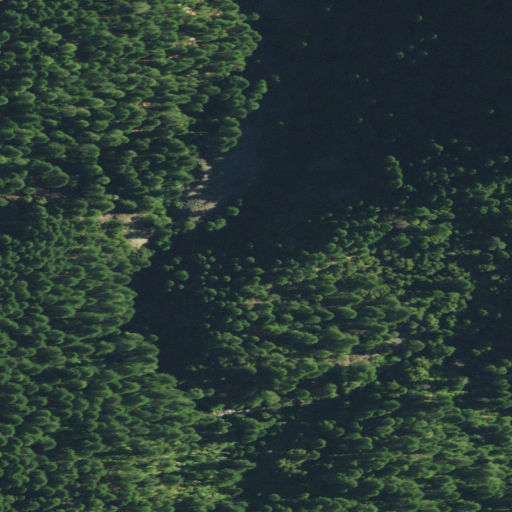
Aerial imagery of valley in California named Sailor Ravine containing only evergreen forest